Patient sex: M
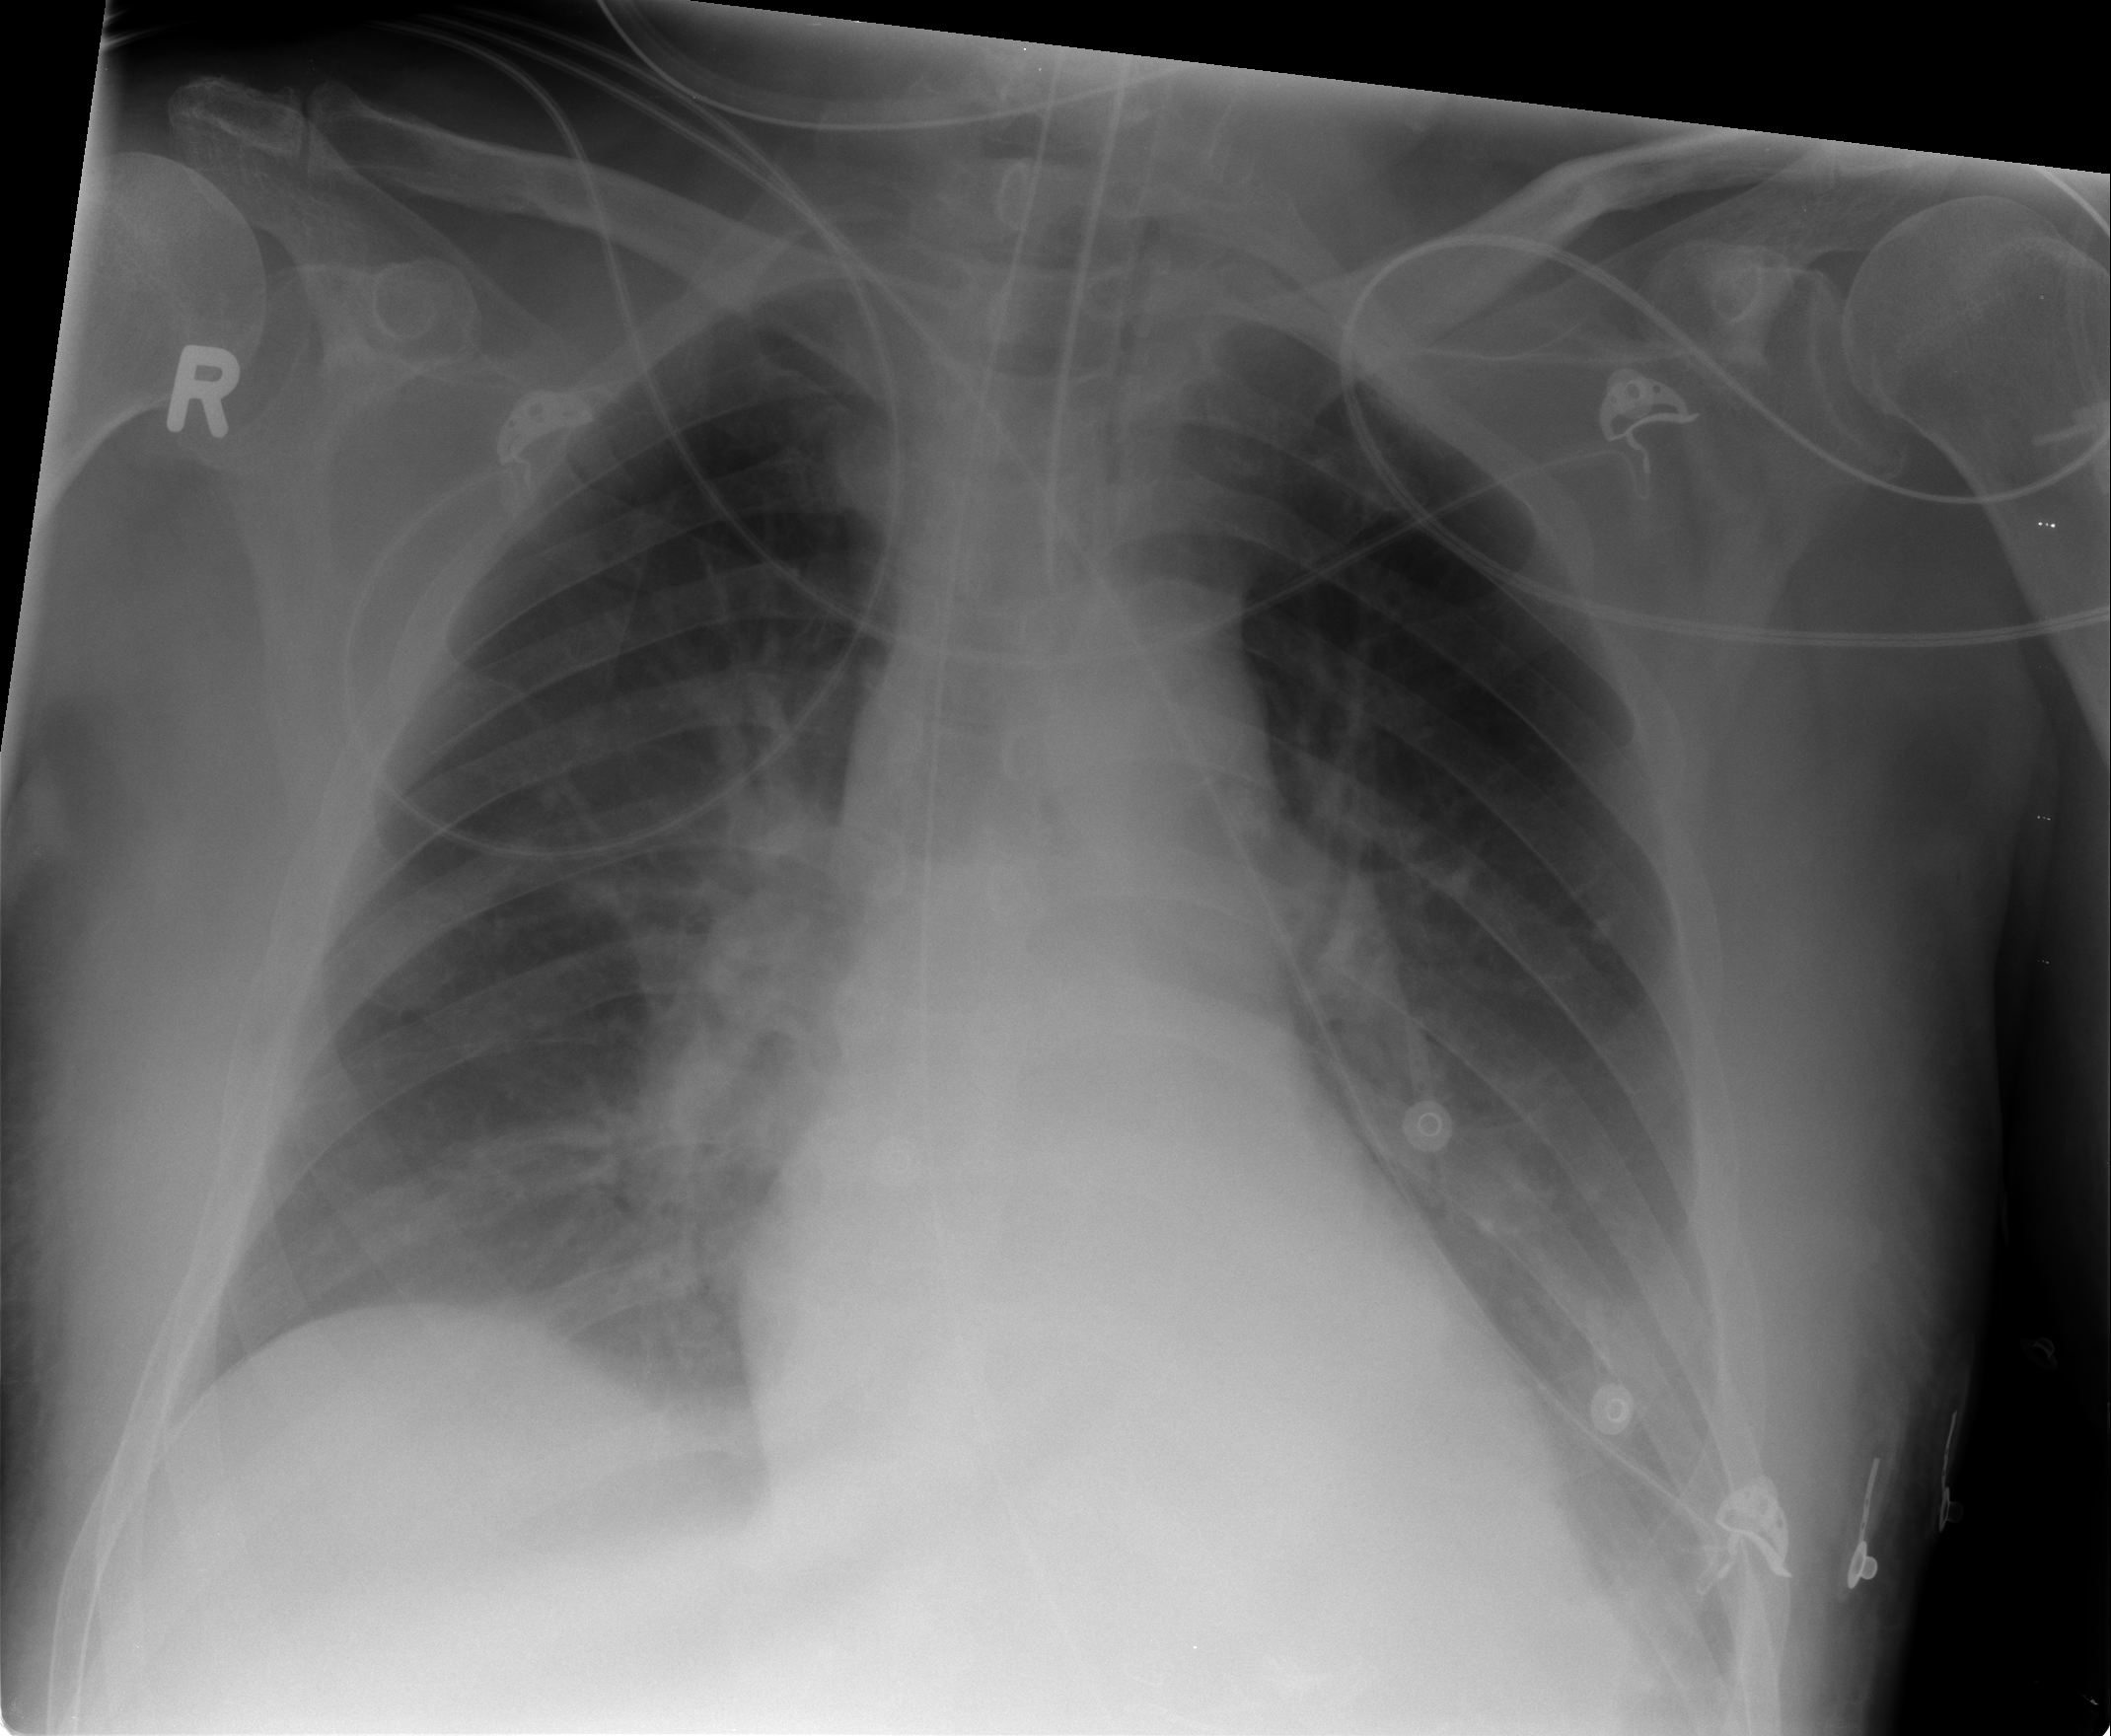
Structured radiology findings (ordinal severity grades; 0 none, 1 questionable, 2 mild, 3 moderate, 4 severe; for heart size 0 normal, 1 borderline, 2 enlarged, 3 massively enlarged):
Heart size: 2
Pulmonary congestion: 0
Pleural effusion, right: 3
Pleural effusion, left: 0
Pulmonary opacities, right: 0
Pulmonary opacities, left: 0
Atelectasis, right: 2
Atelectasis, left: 2